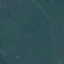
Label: Pasture